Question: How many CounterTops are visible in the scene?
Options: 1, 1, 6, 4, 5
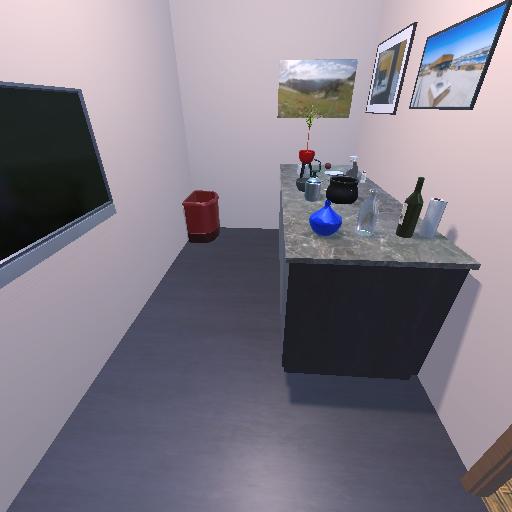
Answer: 1